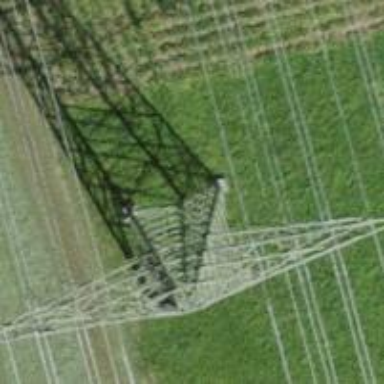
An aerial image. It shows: Towering power structure.